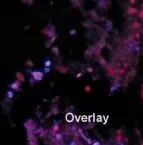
Autopsy findings. (H-J) NETs in the thrombus. The detection of NETs was performed similar to the renal specimens. , x 400.
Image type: pathology (immunostaining)